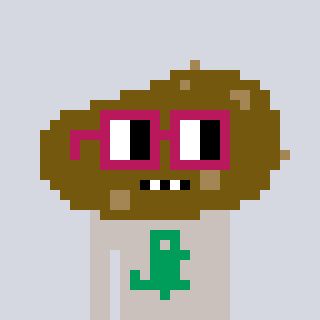
a pixel art character with square dark red glasses, a potato-shaped head and a foggrey-colored body on a cool background